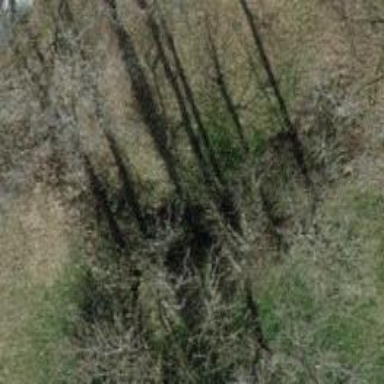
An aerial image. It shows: Row of deciduous broadleaved trees.